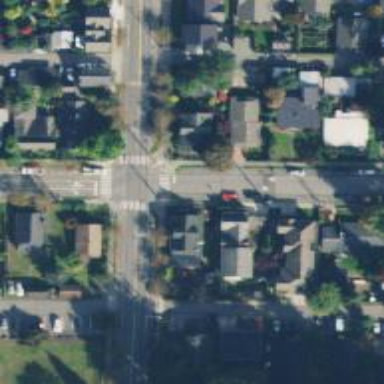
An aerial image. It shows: Marked crossing on footway.